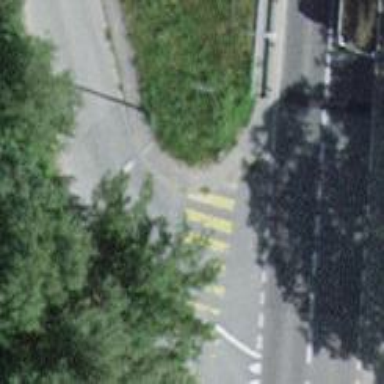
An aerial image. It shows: Zebra crossing on the road.